Question: I have this Recurrence relation: T(n)=T(n-1)+O(log n)
What is the solution? T(n)=O(n^2) or T(n)=O(n log n)
What I did is: I assume that T(n)<=O(n^2)...

And that's bring me to O(n^2), I'm right?
Or I have mistake?
(I heard from someone that he got O(n log n) and I'm curies if I'm right or him...)
Thank you!
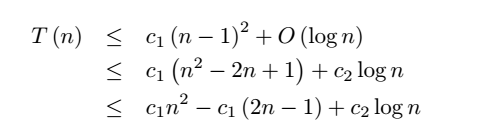
Answer: > if T(n)<=T(n-1) + c log n for some c=> T(n) <= T(n-2) + c log (n-1) + c log n=> T(n) <= T(n-3) + c log(n-2) + c log(n-1) + c log nthus: T(n) <= T(0) + sum_{i=1 .. n} c log i = O(n log n)but O(n^2) is also right but less specific, since T(n) = O(n^2) meansthere are some a, m such that T(n)<=a n^2 for all n>=m